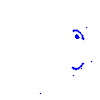
Particle: pion